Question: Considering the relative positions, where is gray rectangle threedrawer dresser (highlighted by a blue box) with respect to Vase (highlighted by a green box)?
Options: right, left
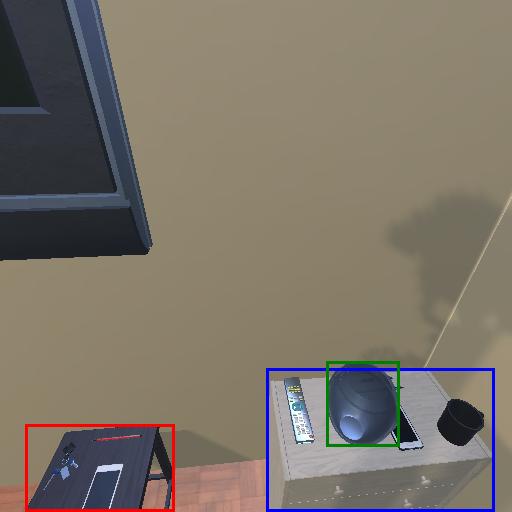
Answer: right